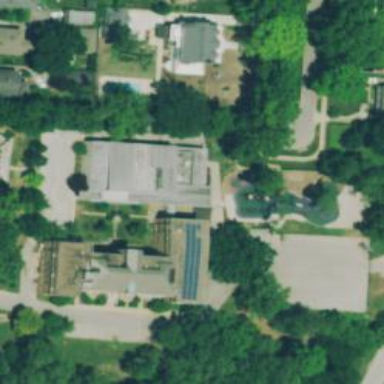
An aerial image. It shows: School.